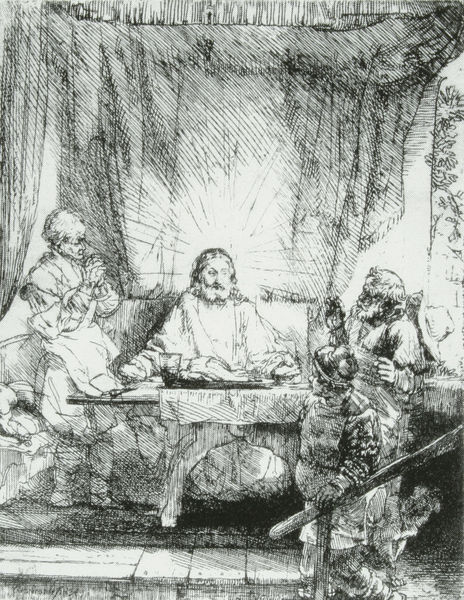
Titel: Christus in Emaus
Künstler: Rembrandt
Standort: Nürnberg.
Institution: Germanisches Nationalmuseum
Schlagwörter: dunkel, gruppe, mann, schatten, weiß, landschaft, menschen, sitzen, blumen, fenster, frau, glas, grau, hell, holz, hut, licht, männer, raum, schwarz, skizze, szene, tisch, tür, zeichnung, zimmer, tuch, alt, bart, alte, architektur, arm, arme, bibel, falten, geschichte, rahmen, rembrandt, samt, silber, stein, tod, hände, innenraum, tischdecke, tischtuch, vorhang, sonne, boden, gewand, interieur, kelch, sitzend, stoff, innen, kind, personen, bauern, magd, papier, bogen, modern, grafik, schattierung, linien, rand, angst, treppe, thron, essen, gefaltet, brot, geländer, stufe, nadel, leuchten, becher, vier, fussboden, offen, erschrecken, buch, strahlen, kohle, druck, schwarzweiss, radierung, stich, fliesen, bleistift, degen, beten, gebet, entwurf, kranz, gastmahl, mahl, litographie, schein, rau, heiligenschein, pforte, nimbus, christus, jesus, jesus christus, christlich, hunger, flehen, erscheinung, baldachin, bettler, heiliger, platten, zentrum, zwerg, abendmahl, lich, stange, anbeten, erleuchtung, jünger, heilig, kupferstich, betend, jerusalem, prophet, tishc, bewunderung, ikone, bitten, mäner, aureole, zeichung, kreuznimbus, mannf, apostel, abendmal, golgatha, chistus, cola, fürbitte, teilen, hippies, salomon, emmaus, grauch, hubger, imbus, jereusalem, stcih, ungläubig, überhängt, esswen, mehrfigurenbold, mehrfigurenbild